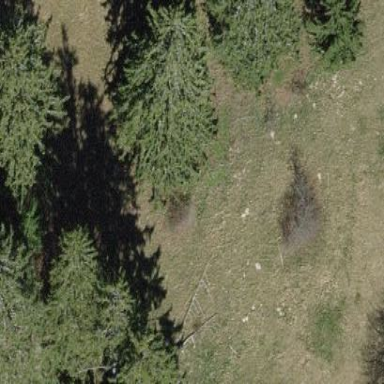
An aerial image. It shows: Forest area.